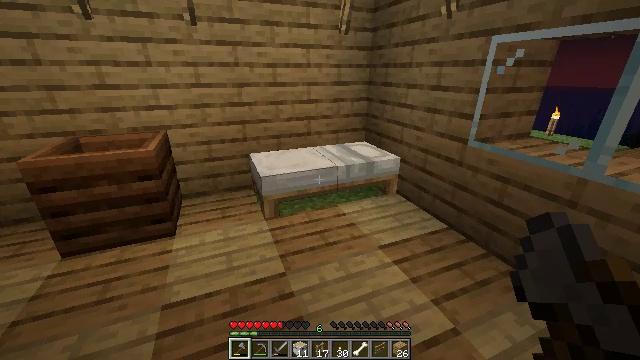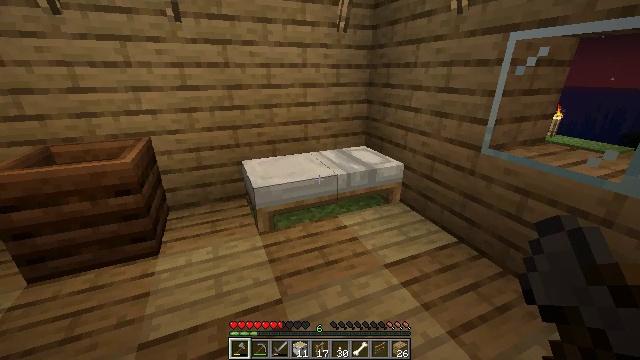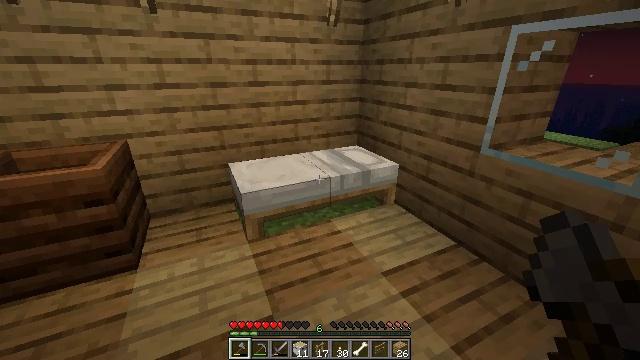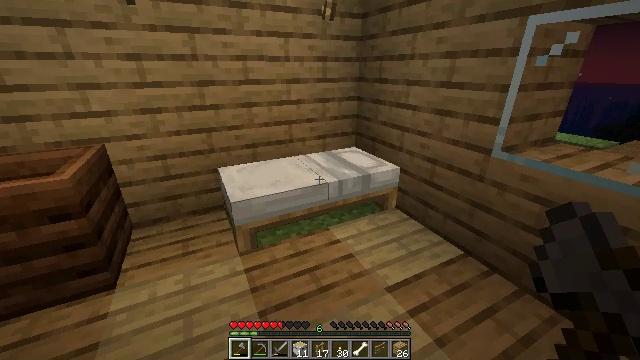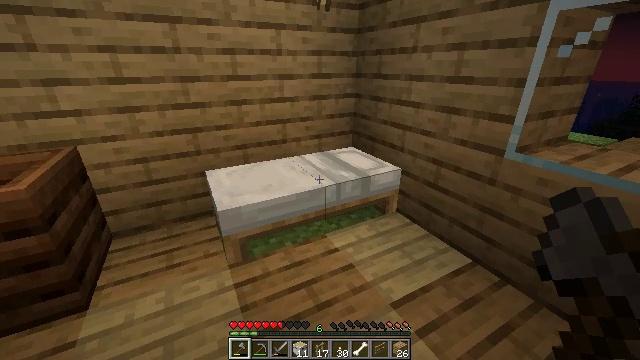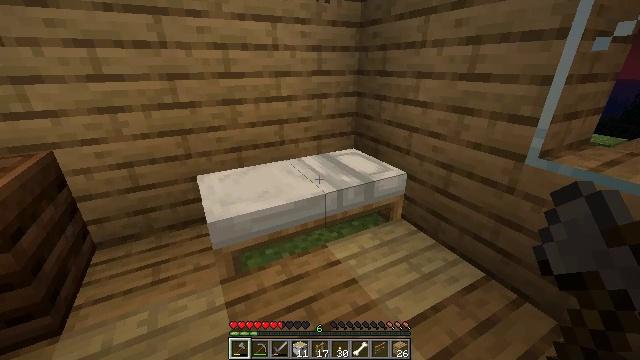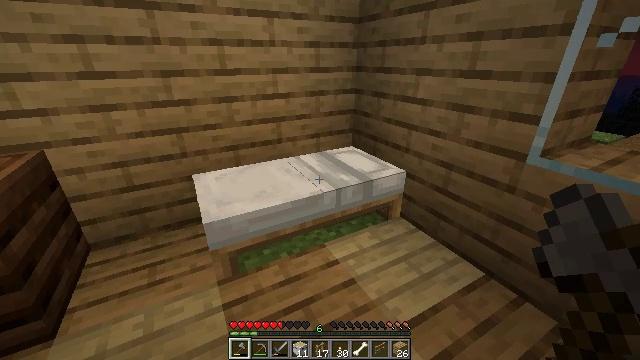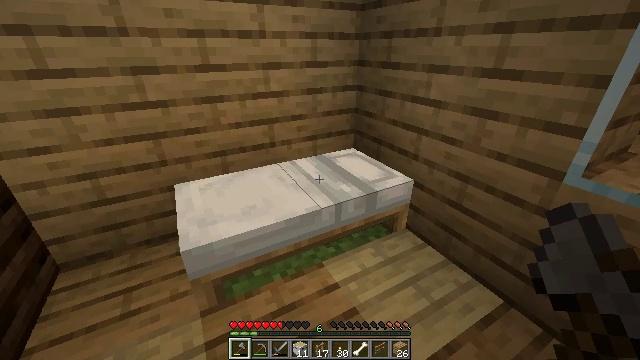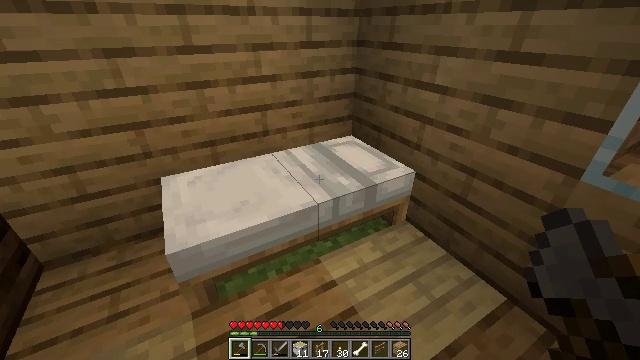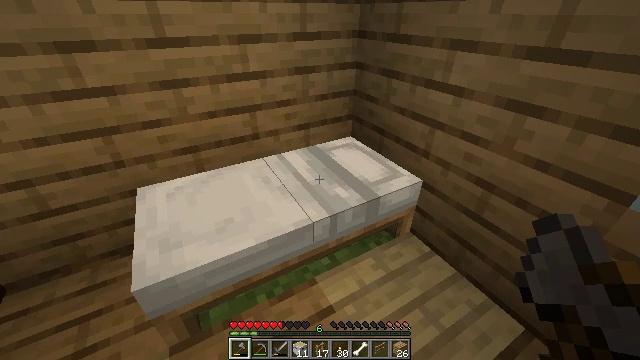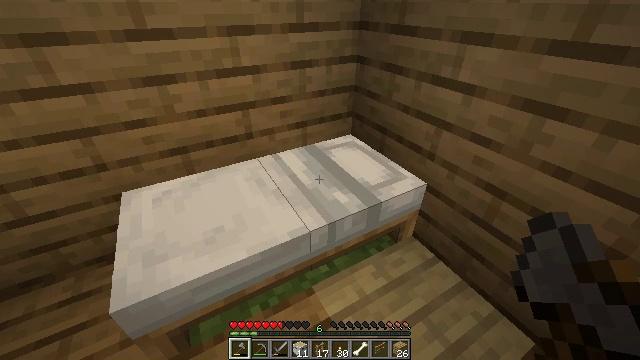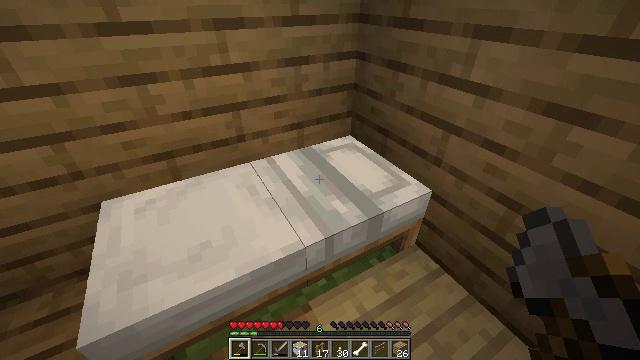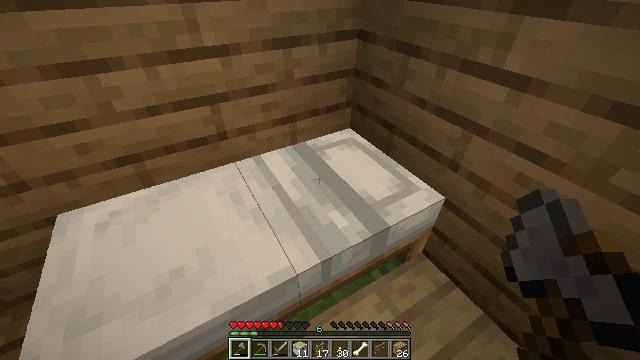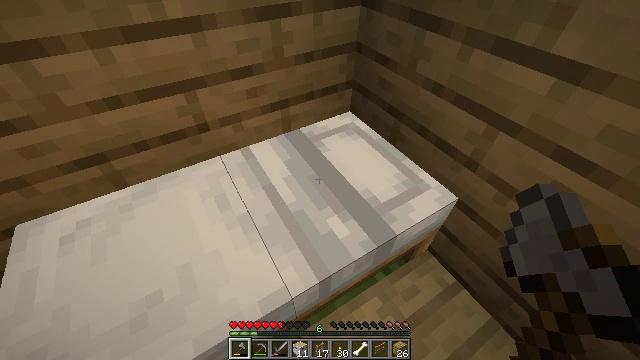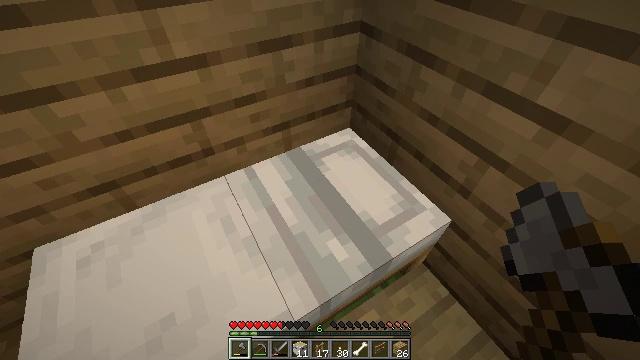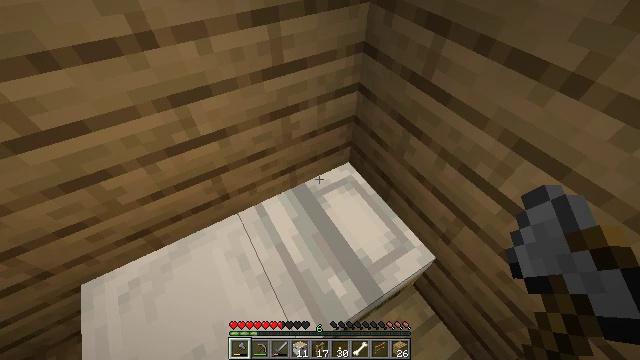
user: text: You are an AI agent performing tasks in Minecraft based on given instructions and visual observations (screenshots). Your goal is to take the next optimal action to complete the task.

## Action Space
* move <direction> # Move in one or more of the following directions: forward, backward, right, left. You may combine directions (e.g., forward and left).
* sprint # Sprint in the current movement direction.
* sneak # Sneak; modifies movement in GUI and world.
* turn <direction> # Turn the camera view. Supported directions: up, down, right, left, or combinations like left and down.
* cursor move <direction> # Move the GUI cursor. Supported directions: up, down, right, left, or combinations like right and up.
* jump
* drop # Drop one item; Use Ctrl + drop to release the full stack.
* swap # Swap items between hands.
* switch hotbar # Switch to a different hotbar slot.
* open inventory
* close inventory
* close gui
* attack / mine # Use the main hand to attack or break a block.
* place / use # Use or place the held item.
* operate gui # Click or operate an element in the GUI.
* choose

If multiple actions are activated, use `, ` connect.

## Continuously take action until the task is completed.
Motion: motion action
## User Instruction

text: In the crafting table, craft a gray bed.
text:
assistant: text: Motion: move forward
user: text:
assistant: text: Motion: move forward, turn right
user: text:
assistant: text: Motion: move forward, turn right
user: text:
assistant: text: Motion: move forward, turn right
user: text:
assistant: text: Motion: move forward
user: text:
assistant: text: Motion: move forward
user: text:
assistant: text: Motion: move forward, turn down
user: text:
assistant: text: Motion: move forward, turn down
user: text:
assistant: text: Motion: move forward, turn down
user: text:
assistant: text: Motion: move forward, turn down
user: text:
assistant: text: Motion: move forward, turn down
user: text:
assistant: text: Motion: move forward, turn down
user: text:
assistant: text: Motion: move forward, turn down
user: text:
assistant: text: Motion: turn down
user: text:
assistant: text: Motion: turn down
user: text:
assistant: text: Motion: turn down
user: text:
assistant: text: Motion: no_op
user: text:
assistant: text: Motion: no_op
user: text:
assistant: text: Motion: no_op
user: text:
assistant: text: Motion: no_op
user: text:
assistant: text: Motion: turn down
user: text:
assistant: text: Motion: turn down
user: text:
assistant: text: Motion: no_op
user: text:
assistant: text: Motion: no_op
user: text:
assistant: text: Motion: use / place
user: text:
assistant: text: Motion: use / place
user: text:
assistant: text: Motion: use / place
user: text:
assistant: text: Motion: no_op
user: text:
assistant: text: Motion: no_op
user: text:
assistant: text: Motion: no_op